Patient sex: M
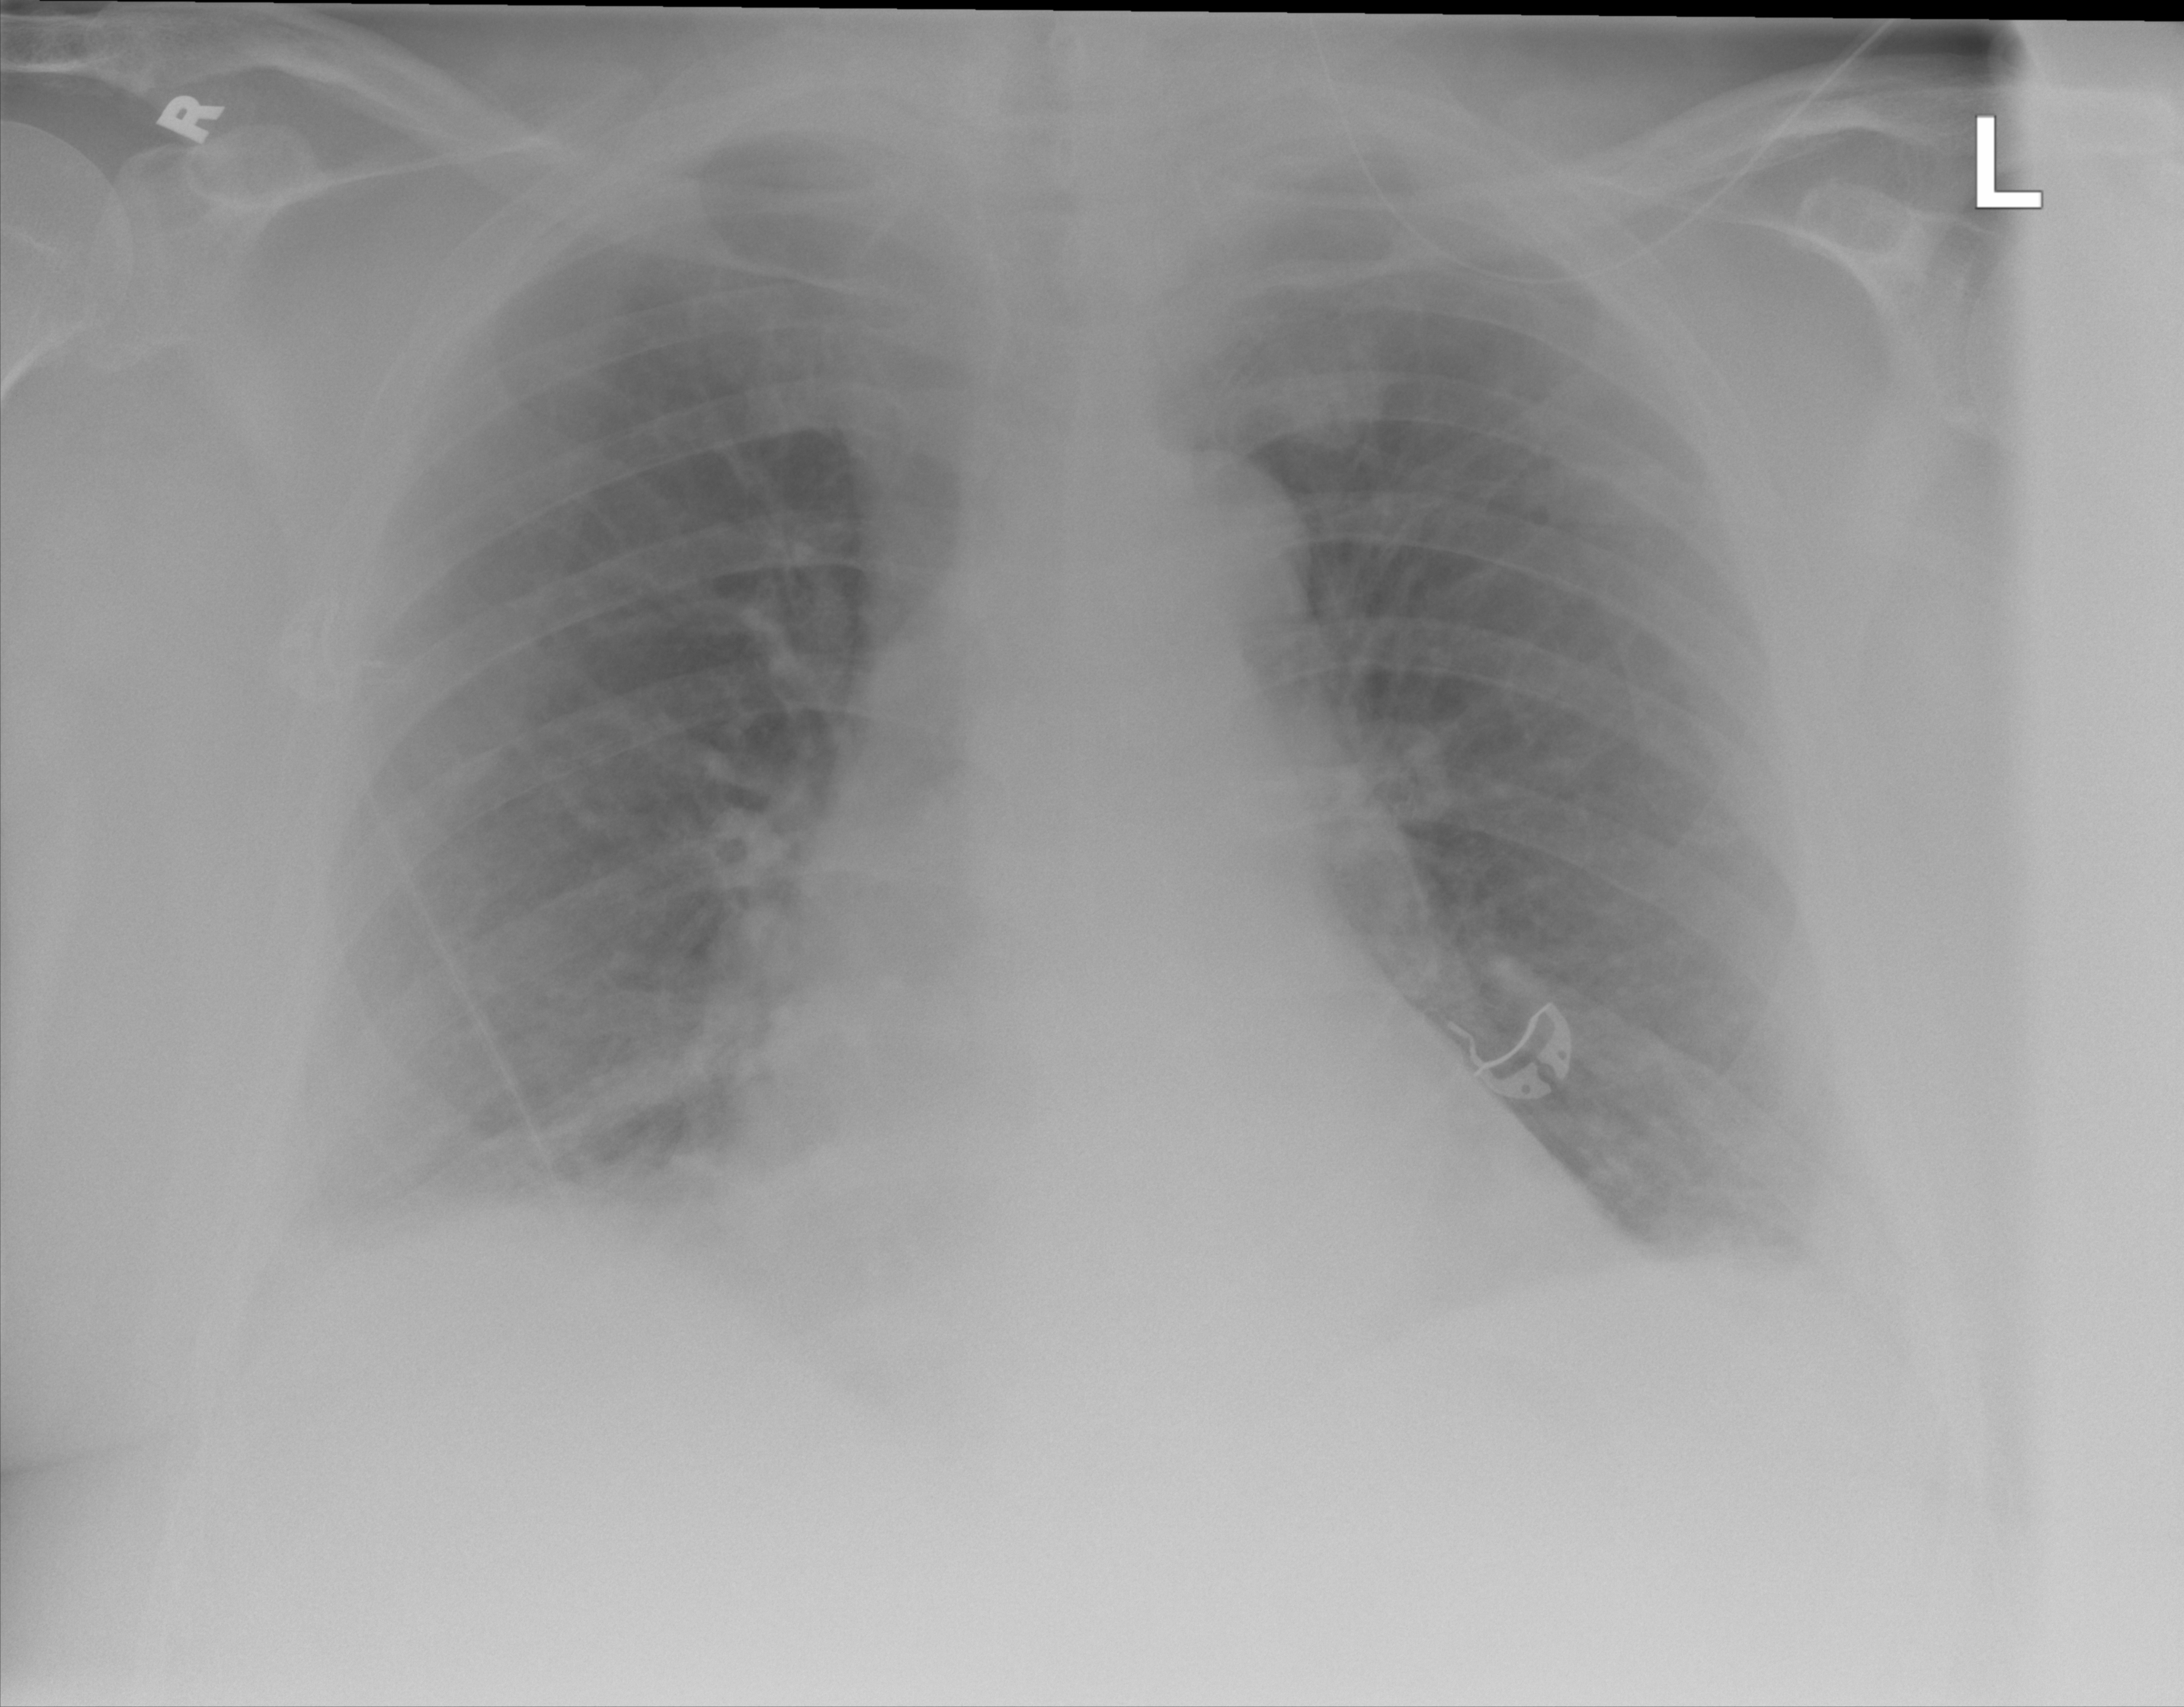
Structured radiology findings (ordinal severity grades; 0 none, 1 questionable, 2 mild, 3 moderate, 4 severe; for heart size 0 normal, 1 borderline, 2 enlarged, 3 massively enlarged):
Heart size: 1
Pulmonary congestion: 0
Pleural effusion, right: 2
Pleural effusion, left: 2
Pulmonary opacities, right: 0
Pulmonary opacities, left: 0
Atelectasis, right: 2
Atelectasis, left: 2